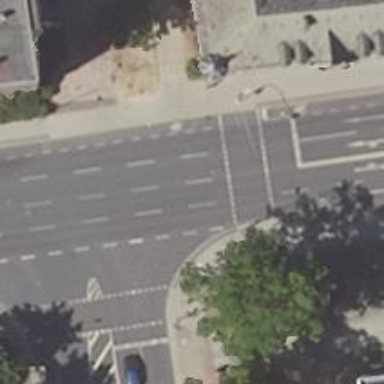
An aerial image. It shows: Road crossing with traffic signals.